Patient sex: F
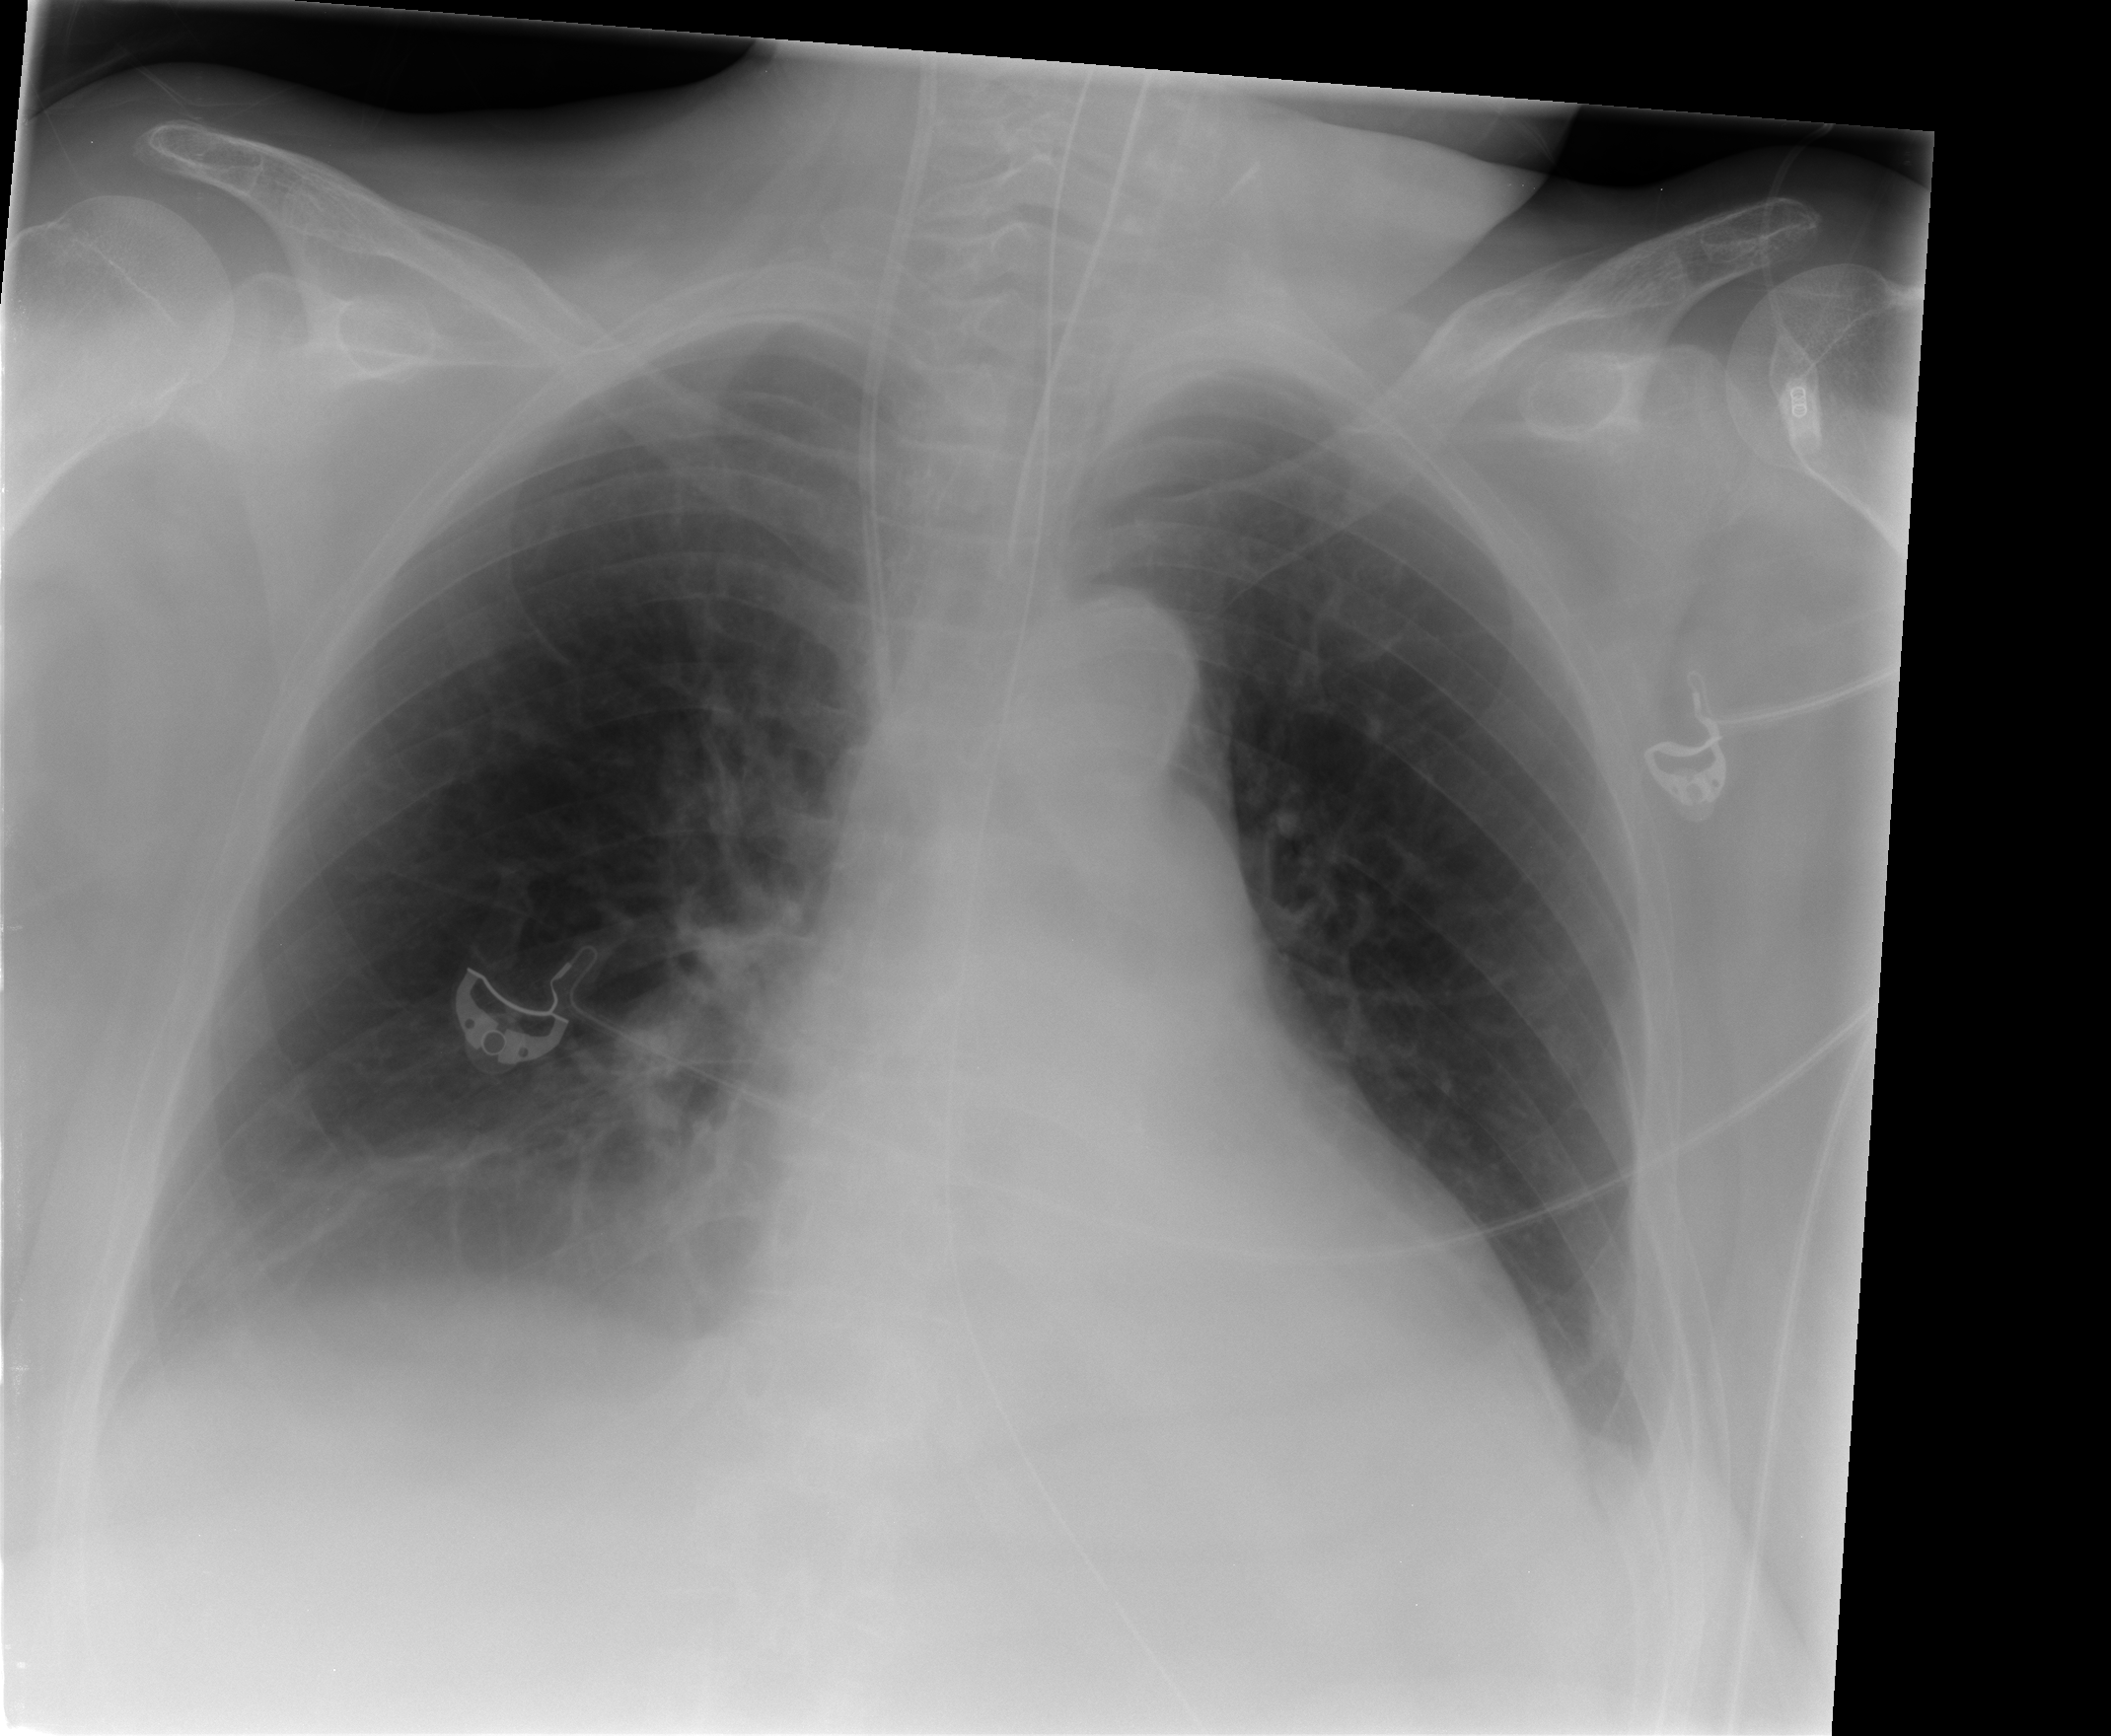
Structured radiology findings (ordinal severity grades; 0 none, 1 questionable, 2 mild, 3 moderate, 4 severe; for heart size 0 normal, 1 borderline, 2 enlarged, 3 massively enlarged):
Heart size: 2
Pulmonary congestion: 0
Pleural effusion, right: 2
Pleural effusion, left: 2
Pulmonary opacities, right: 0
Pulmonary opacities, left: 0
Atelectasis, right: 2
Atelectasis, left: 2